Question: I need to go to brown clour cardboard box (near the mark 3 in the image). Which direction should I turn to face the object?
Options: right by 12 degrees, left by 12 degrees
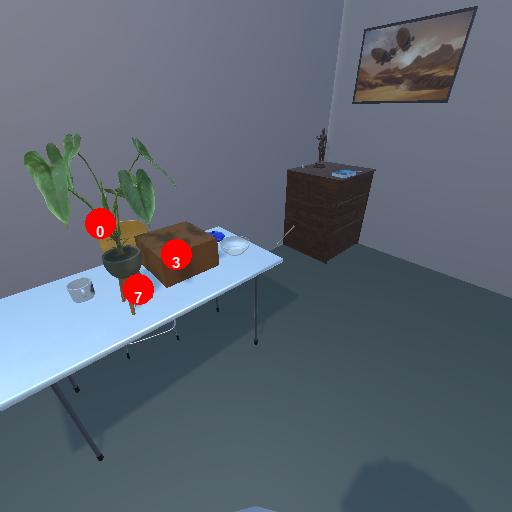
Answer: right by 12 degrees